Question: I need to achieve this with minimal css/js hopefully:

I have a space that needs to be filled with squares with the same dimensions.
In this particular example, I have a 270px width space that needs to contain multiple 60px width boxes
I can't use margin-right/bottom, and the boxes have to fit .
How do I go about this?
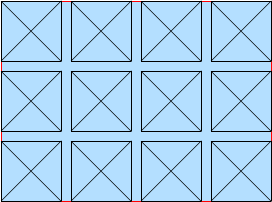
Answer: Here is my solution for a 270px wide box that is filled with 60px wide boxes. The bottom row of boxes expand to fill the row and be . Adjust the margins and widths to fit your situation.
Note that my HTML contains 4 tables to provide a visual example. You would obviously only use one table.
'''
.table {
display: table;
width: 270px;
background-color: lightblue;
}
.tr {
display: table-row;
}
.td {
float: left;
background-color: cadetblue;
width: 60px;
height: 60px;
margin-right: 10px;
margin-bottom: 10px;
}
/* Remove margin on right edge and bottom edge */
.tr .td:last-of-type {
margin-right: 0;
}
.tr:last-of-type .td {
margin-bottom: 0;
}
/* This makes the last row of boxes fill the row */
.tr:last-of-type .td:nth-child(1):nth-last-child(1) {
width: 270px;
}
.tr:last-of-type .td:nth-child(1):nth-last-child(2),
.tr:last-of-type .td:nth-child(2):nth-last-child(1) {
width: 130px;
}
.tr:last-of-type .td:nth-child(1):nth-last-child(3),
.tr:last-of-type .td:nth-child(2):nth-last-child(2),
.tr:last-of-type .td:nth-child(3):nth-last-child(1) {
width: 83.333333px;
}
'''
'''
<div class="table">
<div class="tr">
<div class="td">1</div>
<div class="td">2</div>
<div class="td">3</div>
<div class="td">4</div>
</div>
<div class="tr">
<div class="td">5</div>
<div class="td">6</div>
<div class="td">7</div>
<div class="td">8</div>
</div>
<div class="tr">
<div class="td">9</div>
</div>
</div>
<br>
<br>
<div class="table">
<div class="tr">
<div class="td">1</div>
<div class="td">2</div>
<div class="td">3</div>
<div class="td">4</div>
</div>
<div class="tr">
<div class="td">5</div>
<div class="td">6</div>
<div class="td">7</div>
<div class="td">8</div>
</div>
<div class="tr">
<div class="td">9</div>
<div class="td">10</div>
</div>
</div>
<br>
<br>
<div class="table">
<div class="tr">
<div class="td">1</div>
<div class="td">2</div>
<div class="td">3</div>
<div class="td">4</div>
</div>
<div class="tr">
<div class="td">5</div>
<div class="td">6</div>
<div class="td">7</div>
<div class="td">8</div>
</div>
<div class="tr">
<div class="td">9</div>
<div class="td">10</div>
<div class="td">11</div>
</div>
</div>
<br>
<br>
<div class="table">
<div class="tr">
<div class="td">1</div>
<div class="td">2</div>
<div class="td">3</div>
<div class="td">4</div>
</div>
<div class="tr">
<div class="td">5</div>
<div class="td">6</div>
<div class="td">7</div>
<div class="td">8</div>
</div>
<div class="tr">
<div class="td">9</div>
<div class="td">10</div>
<div class="td">11</div>
<div class="td">12</div>
</div>
</div>
'''